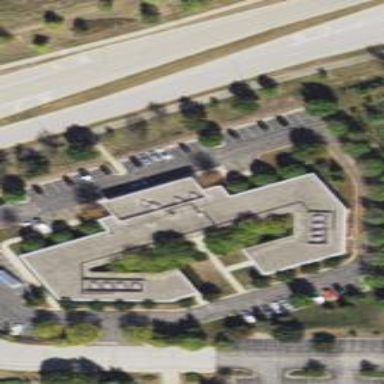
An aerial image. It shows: Office building.